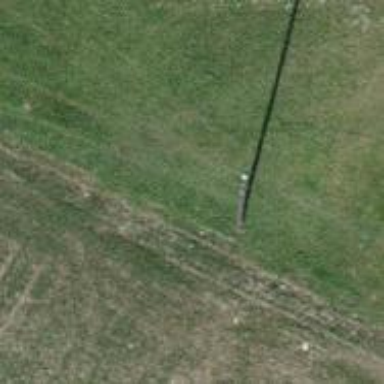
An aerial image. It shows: Power pole.